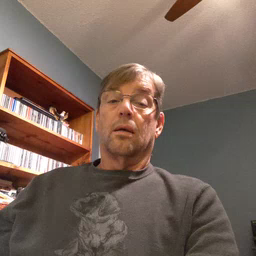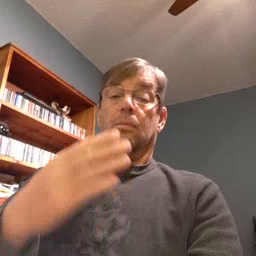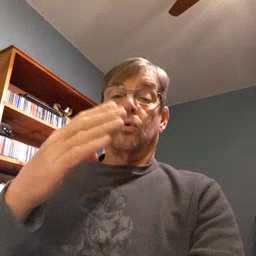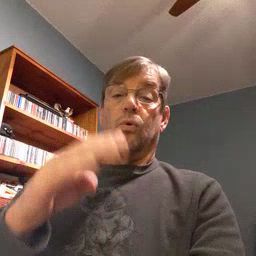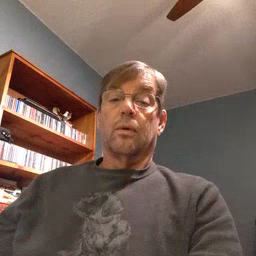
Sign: blue